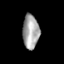
Tissue: skin
Cell type: Fibroblasts
Senescence score: 0.7919
Nuclear area (px): 551
Mean DAPI intensity: 165.33